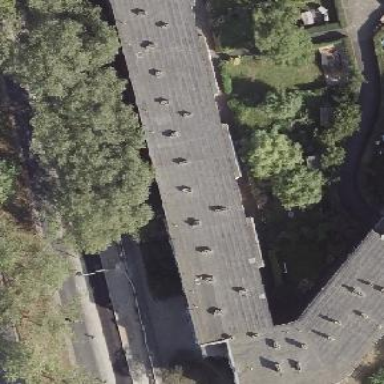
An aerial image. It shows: Flat-roofed apartment building.